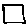
Label: square